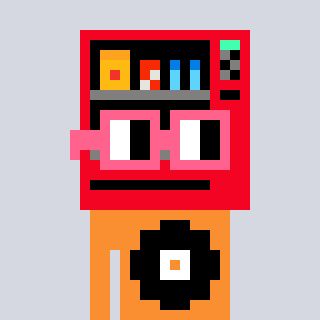
a pixel art character with square pink glasses, a vending machine-shaped head and a orange-colored body on a cool background